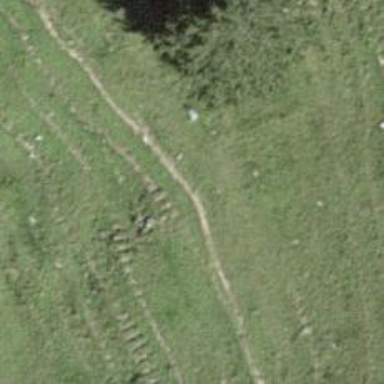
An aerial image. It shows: Path on the ground.